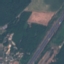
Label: Highway